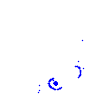
Particle: kaon